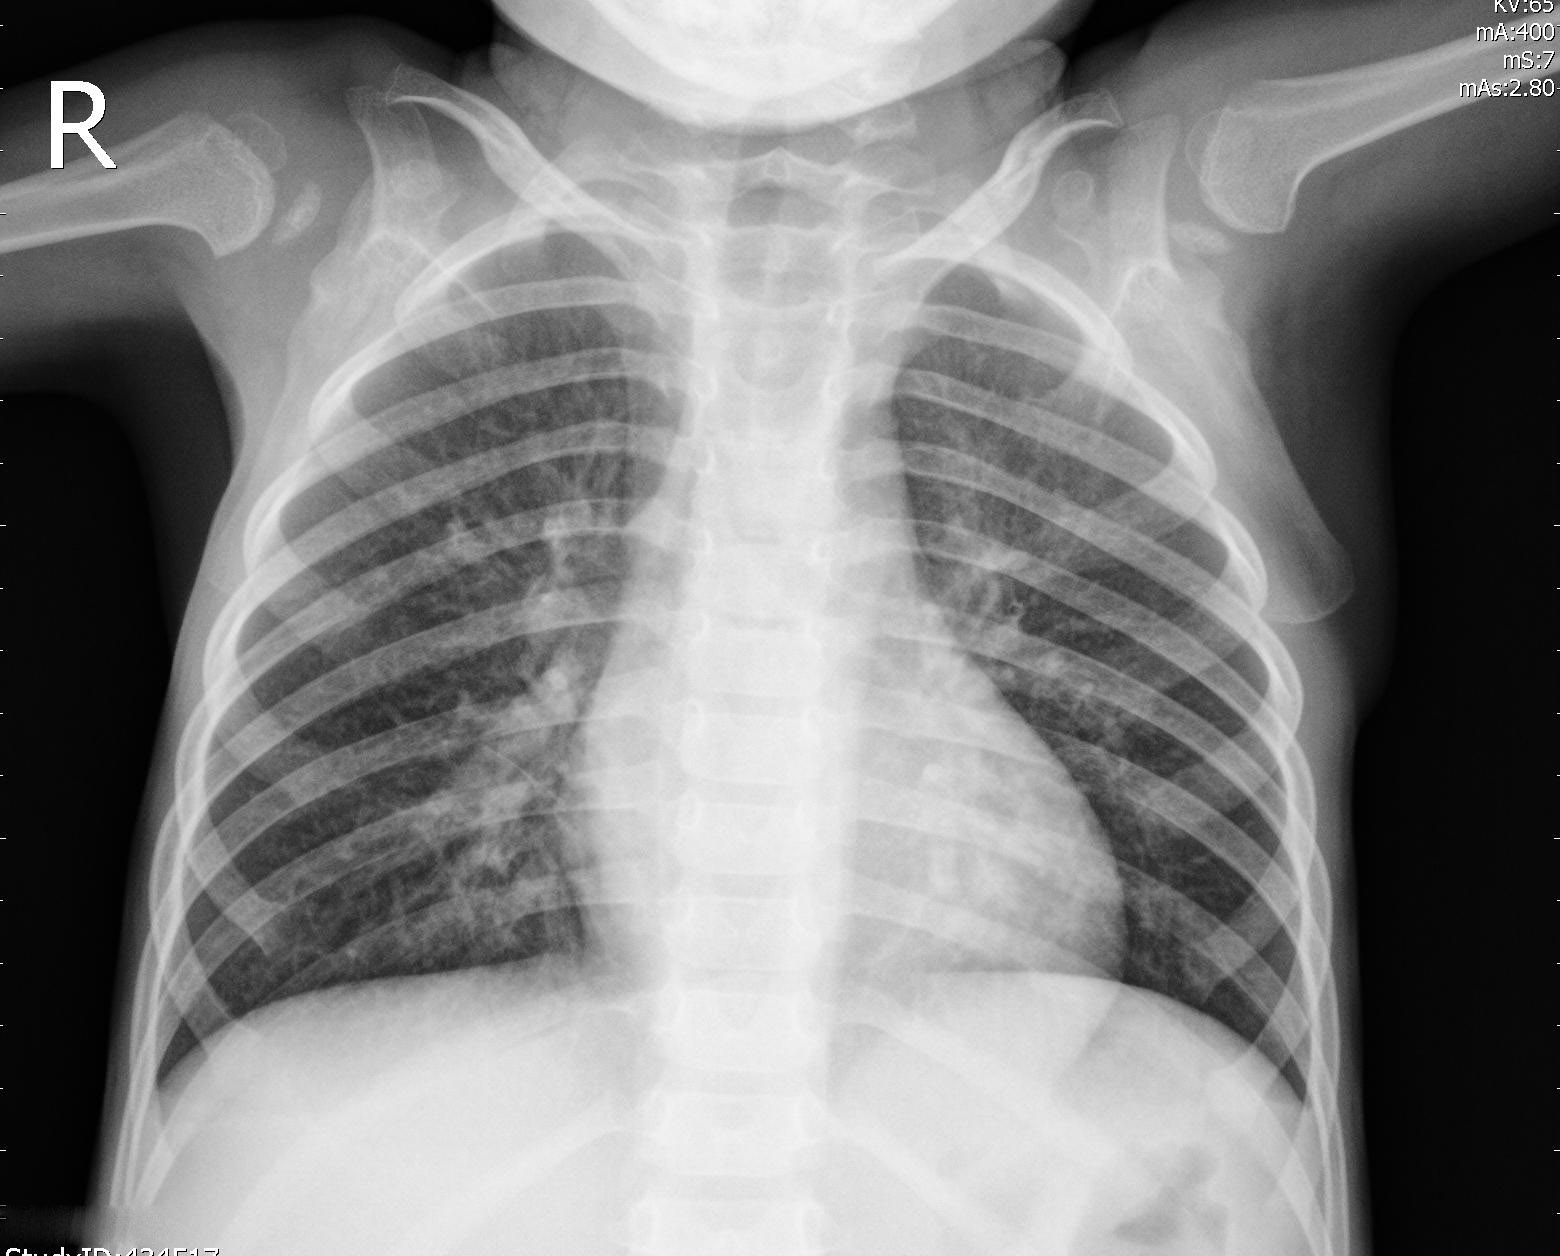
Diagnosis: PNEUMONIA